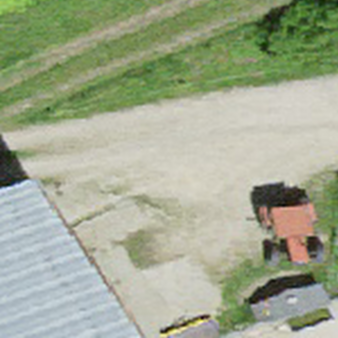
Label: other